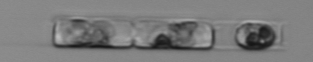
Label: Guinardia_delicatula_TAG_internal_parasite